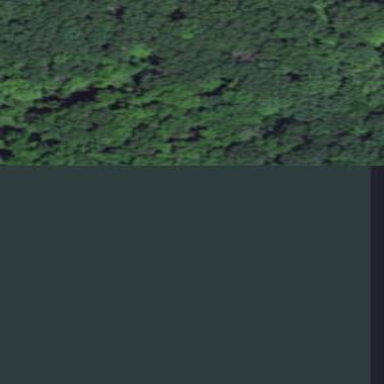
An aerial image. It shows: Nature reserve surrounded by woodland.